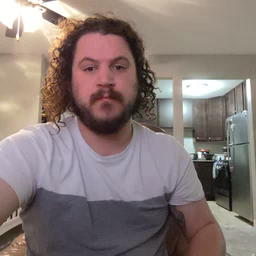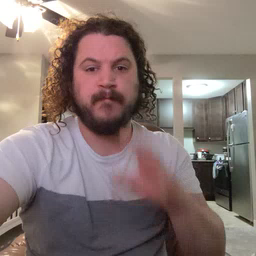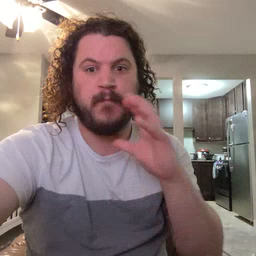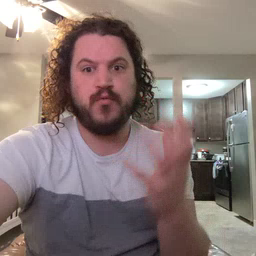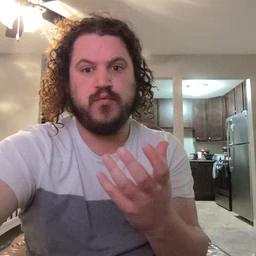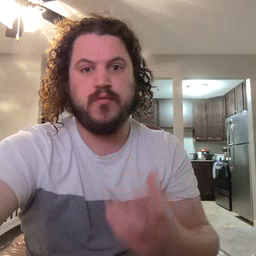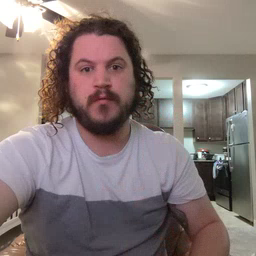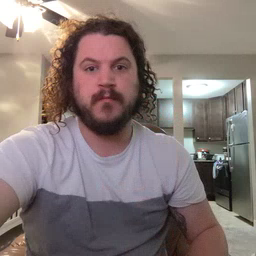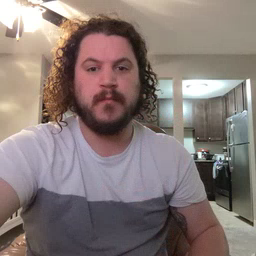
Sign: balloon